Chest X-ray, PA view. Patient: 48 years old, sex M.
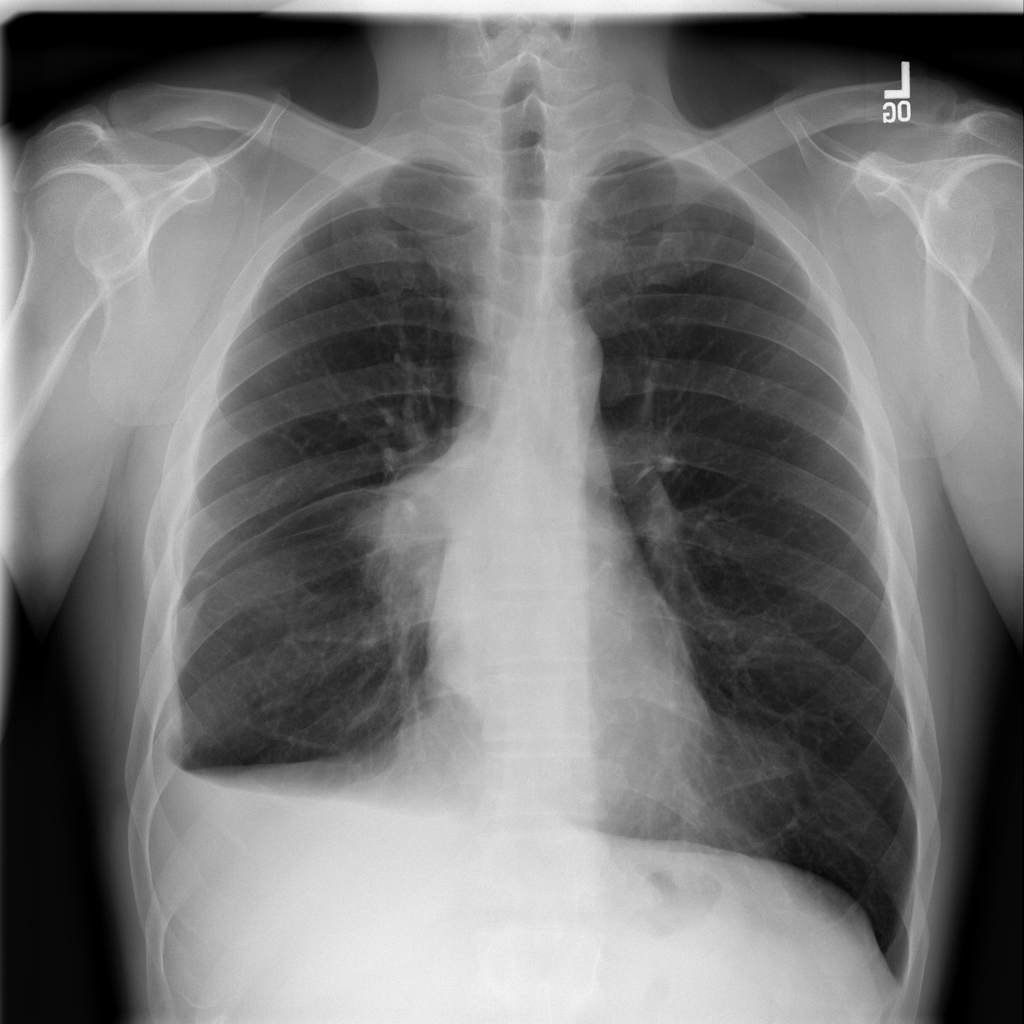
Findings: Atelectasis, Effusion